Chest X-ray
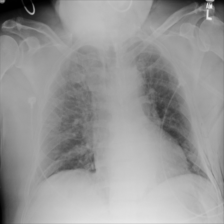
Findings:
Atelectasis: negative
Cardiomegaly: negative
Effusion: negative
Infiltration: negative
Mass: negative
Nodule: negative
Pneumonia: negative
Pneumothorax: negative
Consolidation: negative
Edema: negative
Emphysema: negative
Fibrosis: negative
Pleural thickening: negative
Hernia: negative